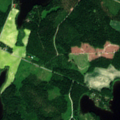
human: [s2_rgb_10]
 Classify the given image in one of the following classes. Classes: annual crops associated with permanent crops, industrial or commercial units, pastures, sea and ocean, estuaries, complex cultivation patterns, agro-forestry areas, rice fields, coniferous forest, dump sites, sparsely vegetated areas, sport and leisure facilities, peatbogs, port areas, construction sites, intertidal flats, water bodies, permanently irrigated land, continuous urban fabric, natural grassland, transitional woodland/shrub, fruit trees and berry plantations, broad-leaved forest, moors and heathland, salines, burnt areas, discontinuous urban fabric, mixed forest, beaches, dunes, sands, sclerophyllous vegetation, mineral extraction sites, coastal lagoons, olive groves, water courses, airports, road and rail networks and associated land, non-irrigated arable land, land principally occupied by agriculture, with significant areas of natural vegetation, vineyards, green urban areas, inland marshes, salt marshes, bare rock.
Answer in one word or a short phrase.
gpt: coniferous forest, mixed forest, water bodies